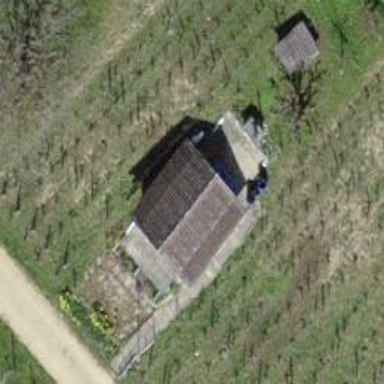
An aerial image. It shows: Vineyard where grapes are grown.